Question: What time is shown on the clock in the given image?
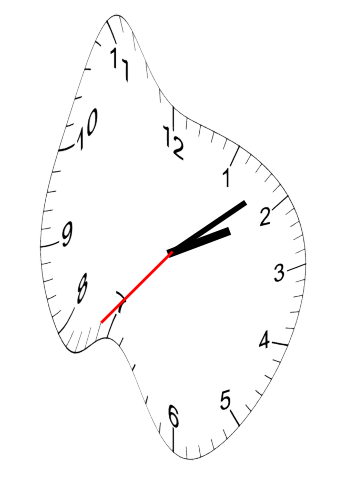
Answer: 02:08:37